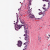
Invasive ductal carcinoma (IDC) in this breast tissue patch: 0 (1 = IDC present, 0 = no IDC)